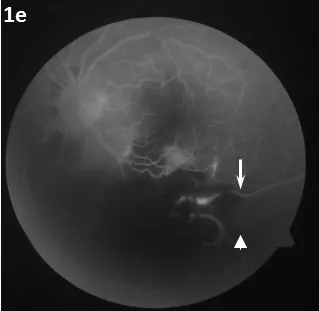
Initial presentation and subsequent fundus photo and OCT 3 d post injury. E) Retrograde venous filling in the late venous phase (arrowhead: arteriole shows no filling; arrow: venule shows retrograde flow).
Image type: ophthalmic_imaging (ophthalmic_angiography)